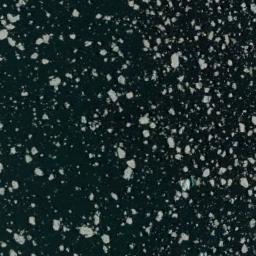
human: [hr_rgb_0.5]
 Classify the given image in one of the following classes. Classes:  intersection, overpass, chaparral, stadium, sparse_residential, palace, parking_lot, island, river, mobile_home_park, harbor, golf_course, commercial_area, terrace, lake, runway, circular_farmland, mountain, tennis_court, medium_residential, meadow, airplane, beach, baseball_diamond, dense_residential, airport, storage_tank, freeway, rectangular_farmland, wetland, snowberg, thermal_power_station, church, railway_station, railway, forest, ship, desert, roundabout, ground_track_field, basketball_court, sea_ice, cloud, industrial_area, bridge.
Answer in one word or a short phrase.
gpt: sea_ice